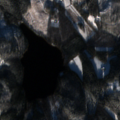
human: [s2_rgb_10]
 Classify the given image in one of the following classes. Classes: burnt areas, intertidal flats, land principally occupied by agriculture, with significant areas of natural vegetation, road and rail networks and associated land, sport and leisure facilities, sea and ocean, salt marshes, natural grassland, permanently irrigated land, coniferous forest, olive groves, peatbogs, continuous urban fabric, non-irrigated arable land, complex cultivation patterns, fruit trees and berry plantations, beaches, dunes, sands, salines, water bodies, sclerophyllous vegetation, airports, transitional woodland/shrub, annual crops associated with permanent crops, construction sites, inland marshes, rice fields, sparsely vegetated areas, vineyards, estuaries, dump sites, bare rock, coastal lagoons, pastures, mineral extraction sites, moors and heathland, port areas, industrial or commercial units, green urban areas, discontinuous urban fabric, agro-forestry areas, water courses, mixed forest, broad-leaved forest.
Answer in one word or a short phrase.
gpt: land principally occupied by agriculture, with significant areas of natural vegetation, coniferous forest, mixed forest, water bodies